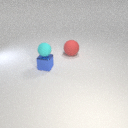
small blue metal cube to the left of large red rubber sphere